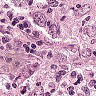
Metastatic tissue present: yes